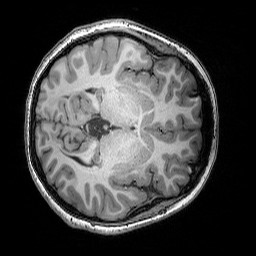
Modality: T1w
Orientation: axial
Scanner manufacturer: siemens
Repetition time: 2.25 s
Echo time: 0.00418 s